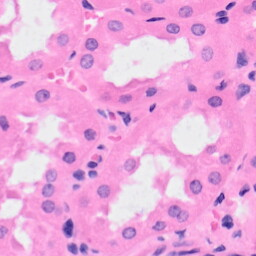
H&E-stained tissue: Kidney